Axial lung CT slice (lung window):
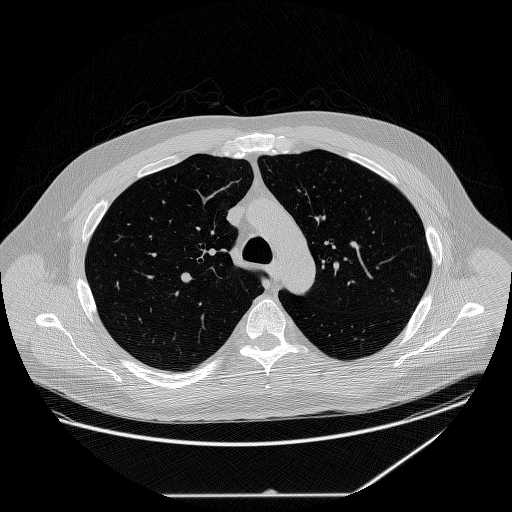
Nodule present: no